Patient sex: M
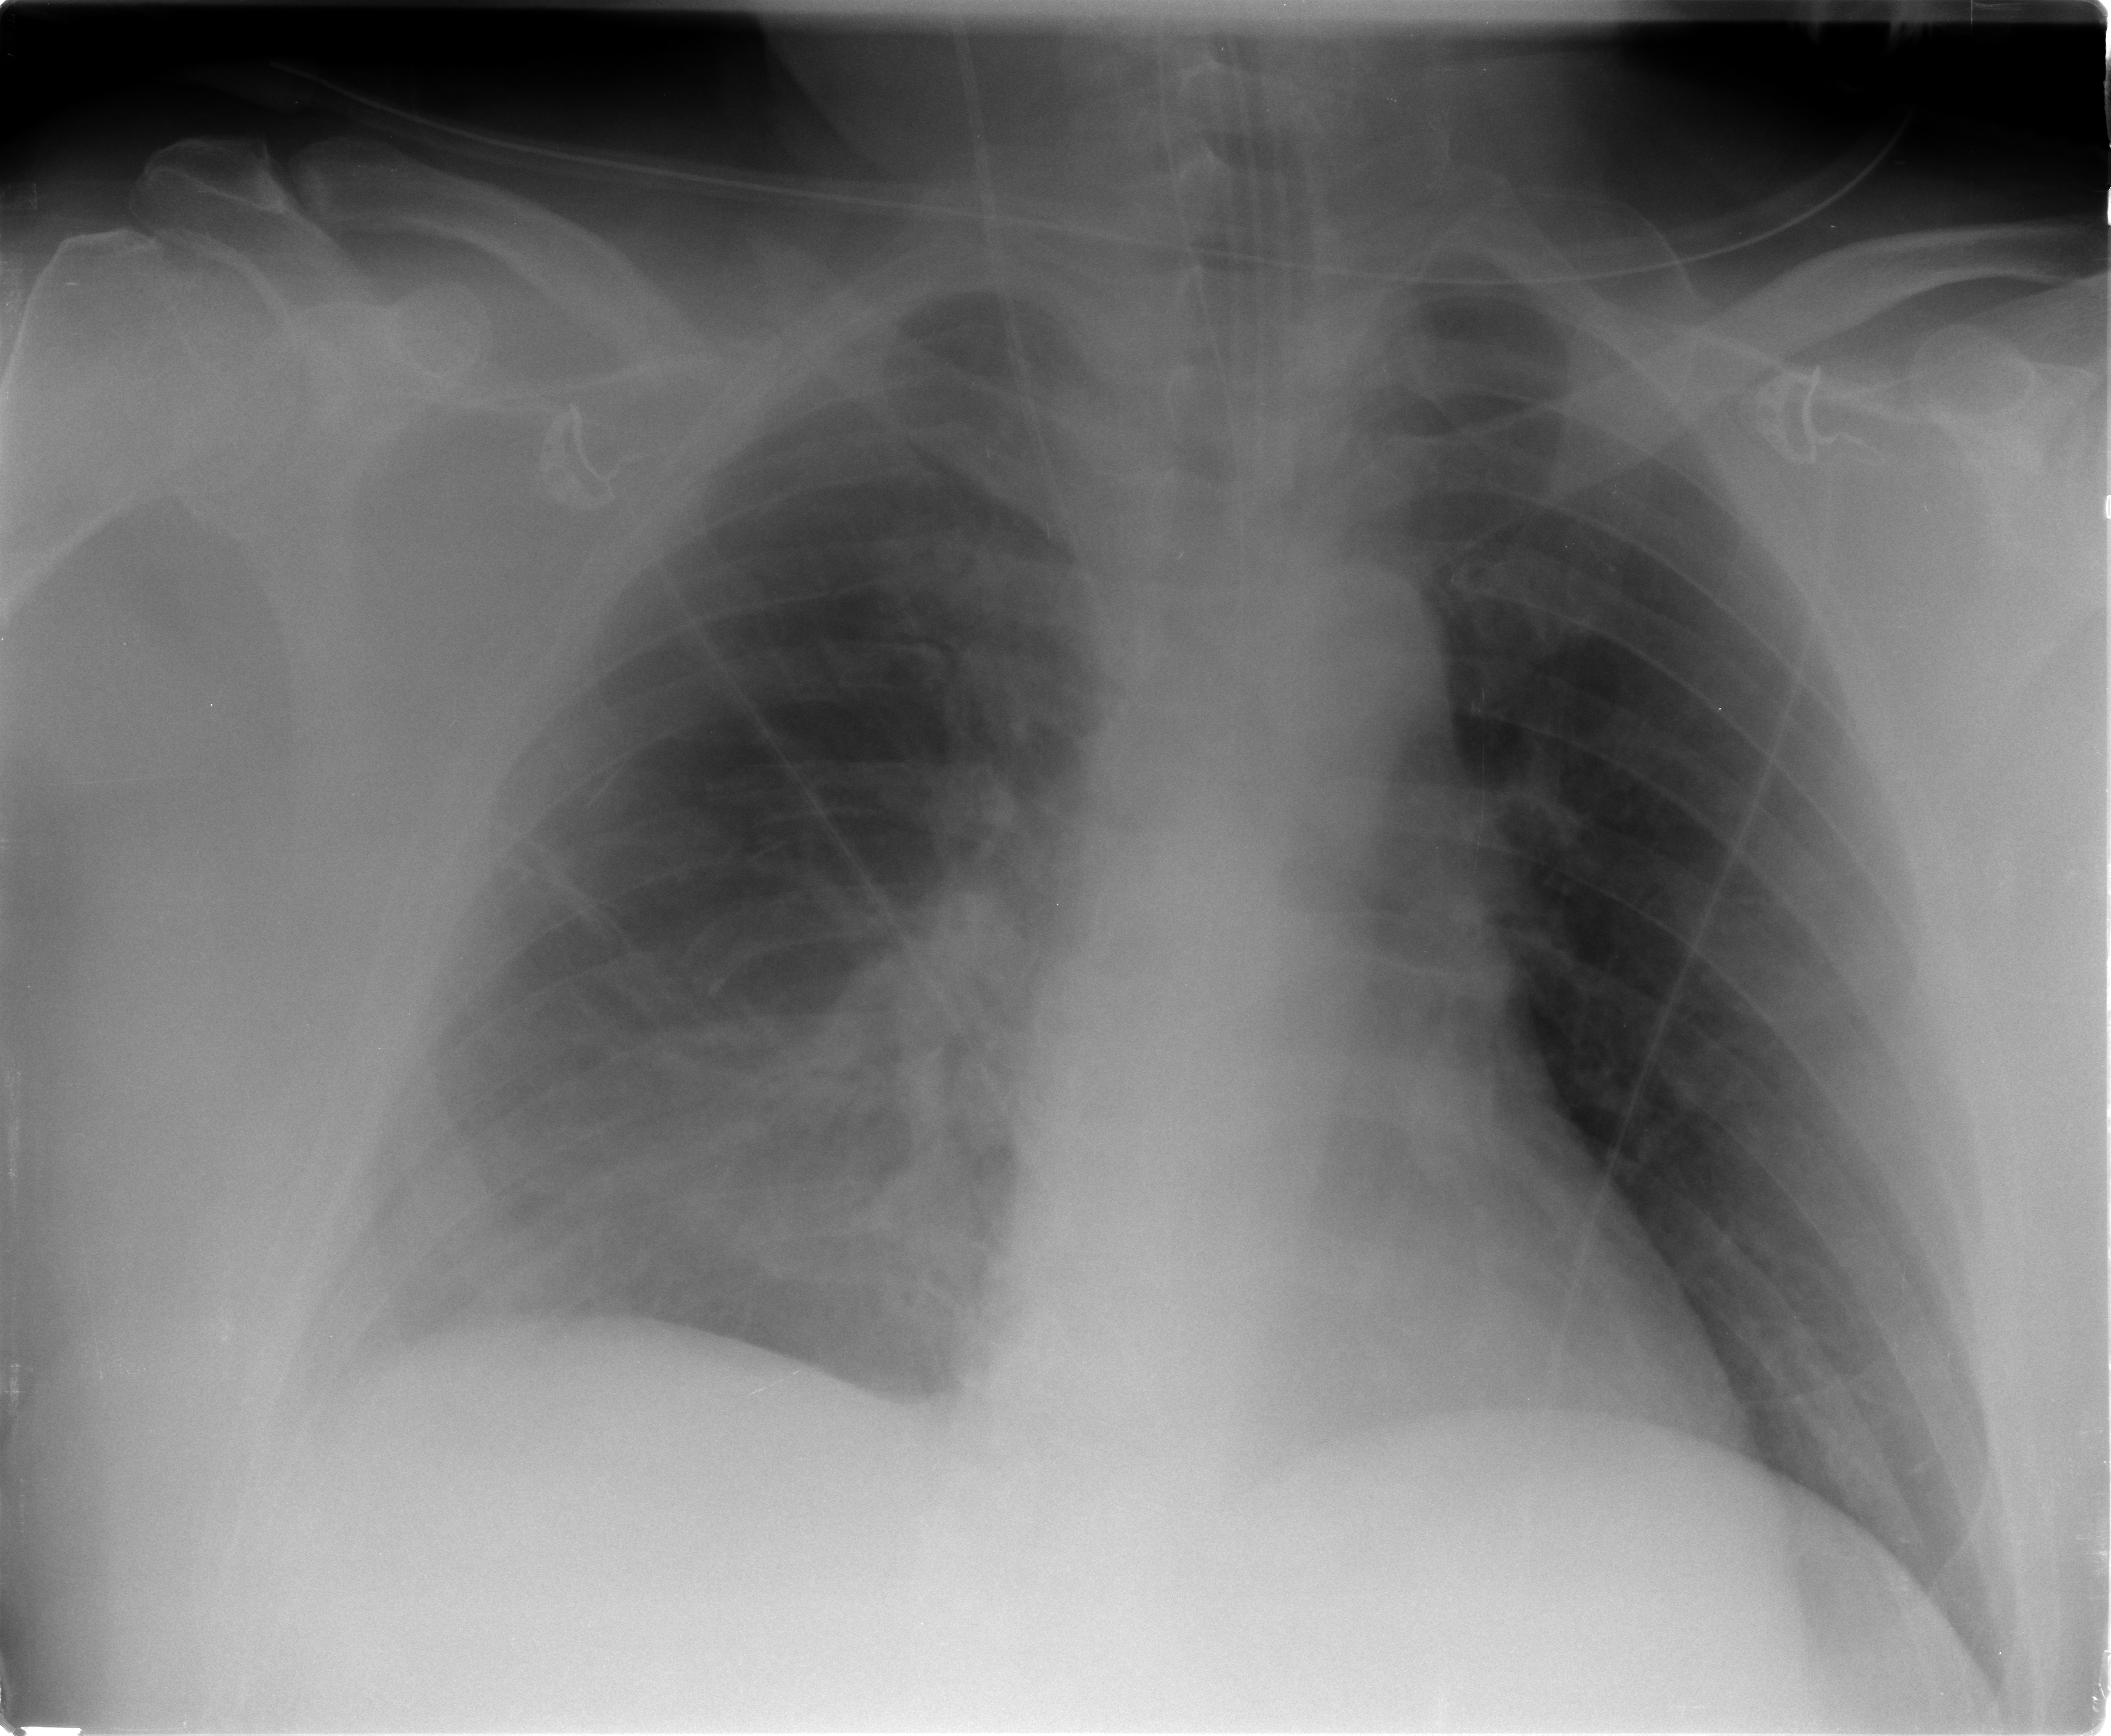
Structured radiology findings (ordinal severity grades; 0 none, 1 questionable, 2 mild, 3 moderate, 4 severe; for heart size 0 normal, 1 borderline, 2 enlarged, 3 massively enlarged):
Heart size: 0
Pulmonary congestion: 0
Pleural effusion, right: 2
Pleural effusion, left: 0
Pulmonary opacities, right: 0
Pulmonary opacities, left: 0
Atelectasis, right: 2
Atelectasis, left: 0